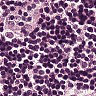
Metastatic tissue present: no